Field crop: tomato
Growth stage: 1
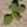
Species: solanum